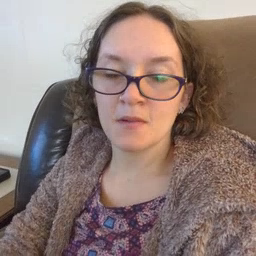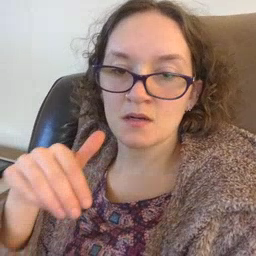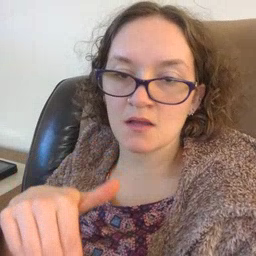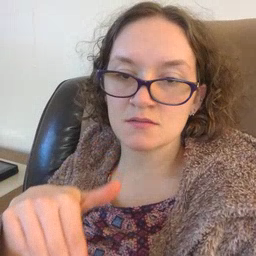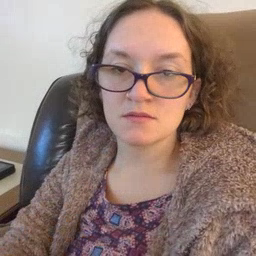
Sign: night